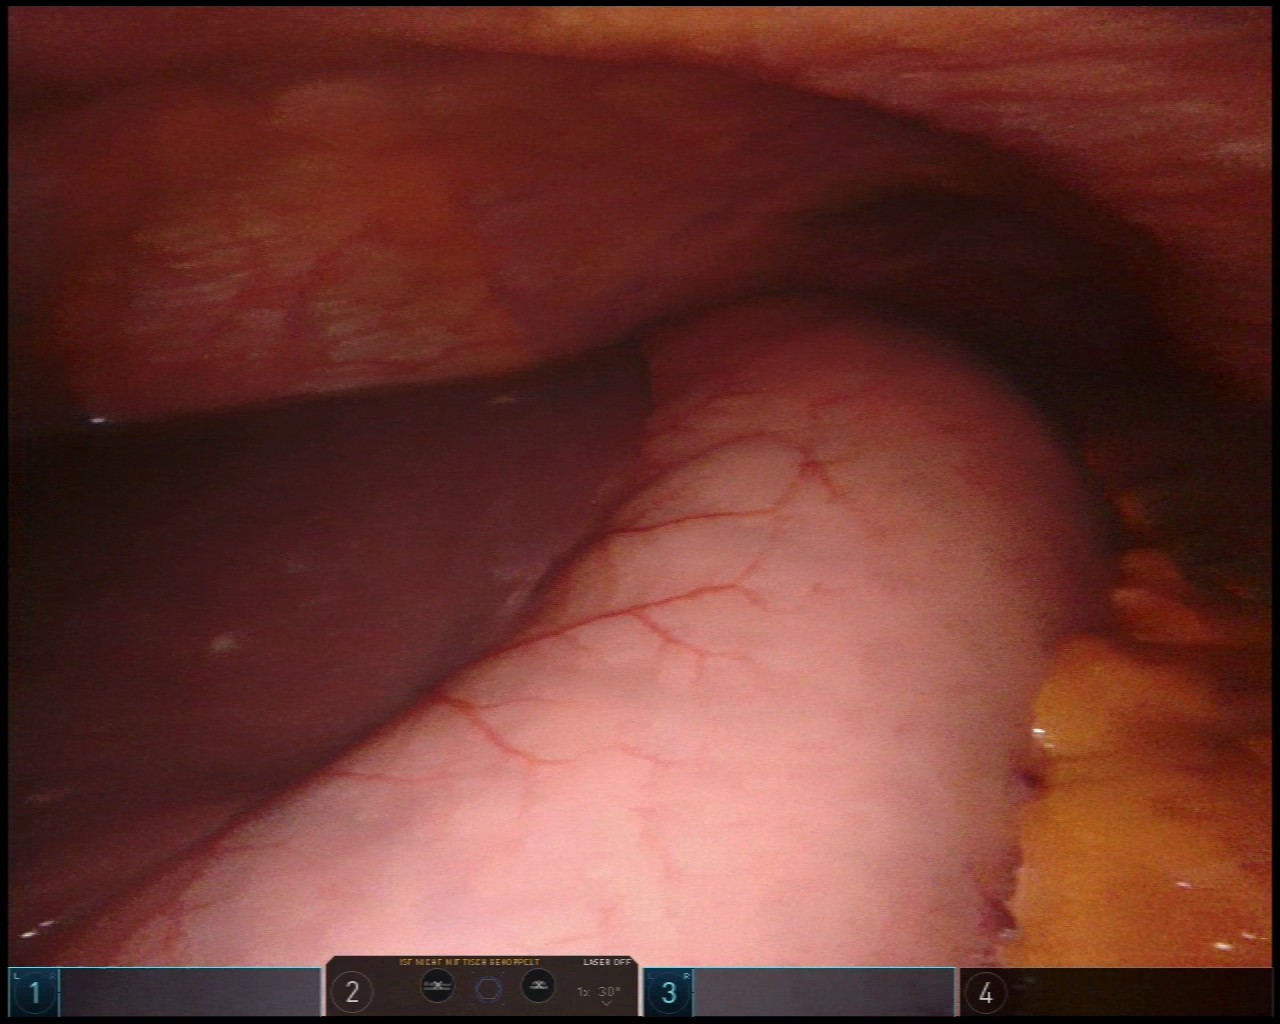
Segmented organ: liver
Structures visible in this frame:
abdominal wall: yes
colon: no
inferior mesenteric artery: no
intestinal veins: no
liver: yes
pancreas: yes
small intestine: no
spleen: no
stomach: no
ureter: no
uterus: no
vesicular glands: no